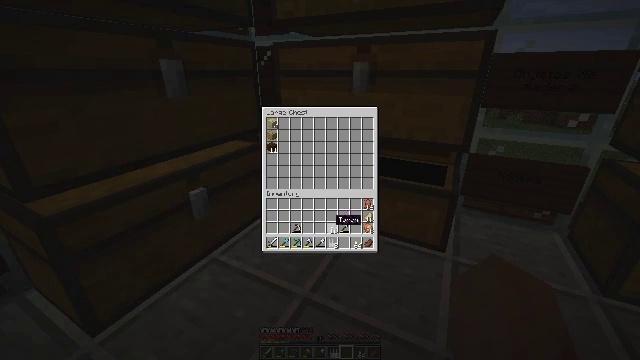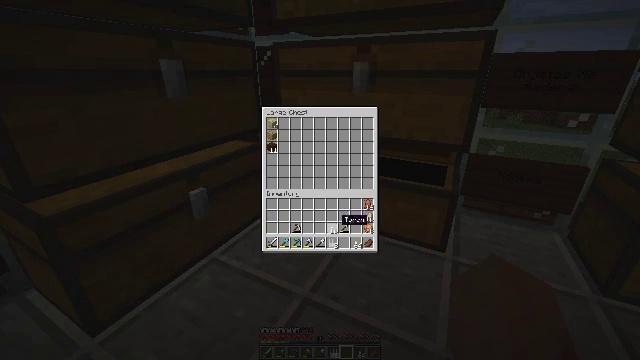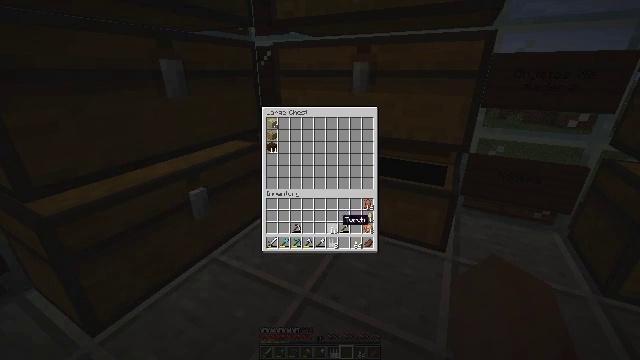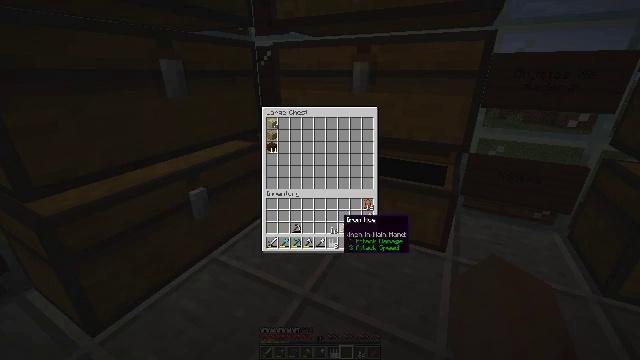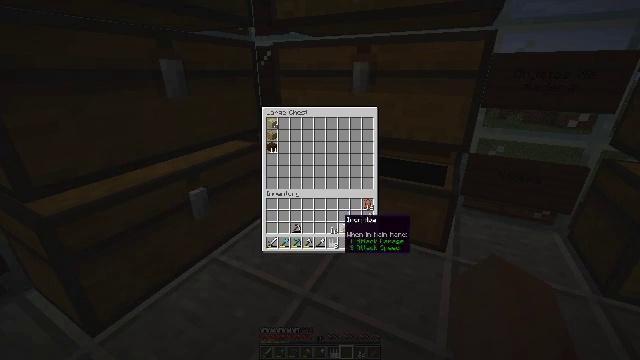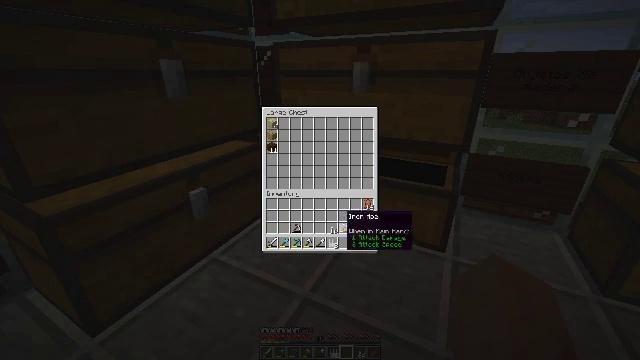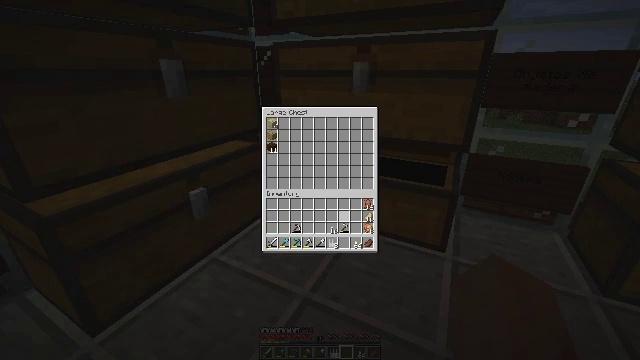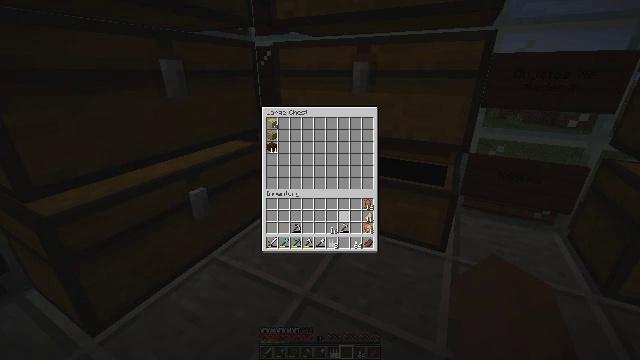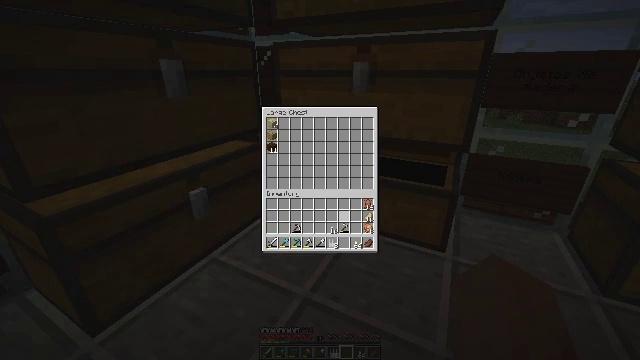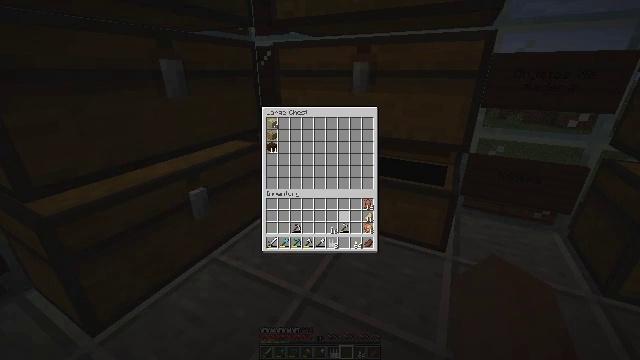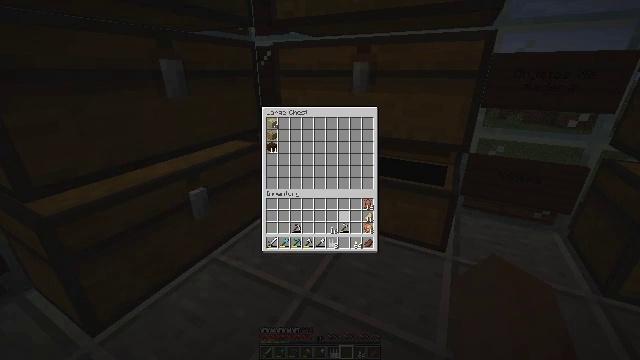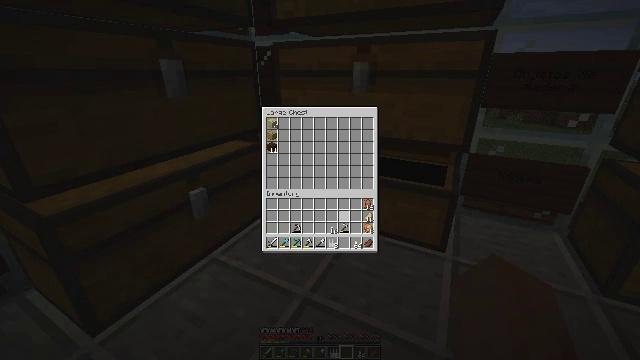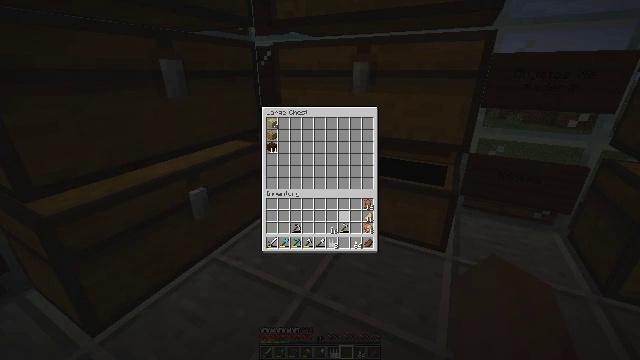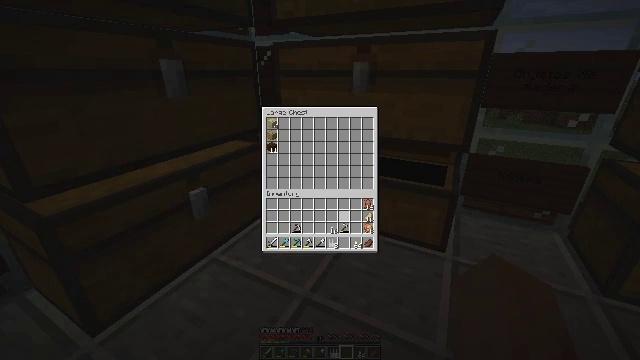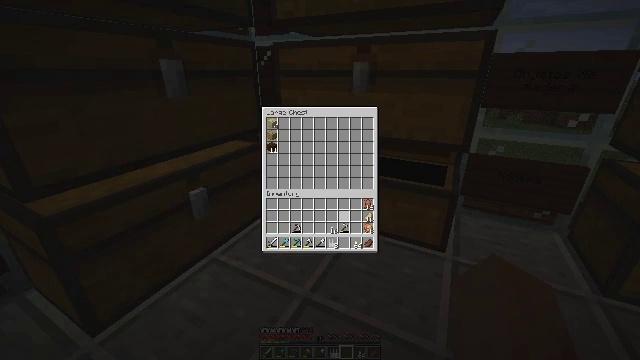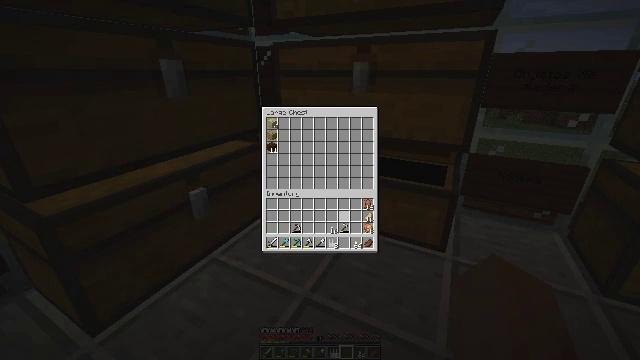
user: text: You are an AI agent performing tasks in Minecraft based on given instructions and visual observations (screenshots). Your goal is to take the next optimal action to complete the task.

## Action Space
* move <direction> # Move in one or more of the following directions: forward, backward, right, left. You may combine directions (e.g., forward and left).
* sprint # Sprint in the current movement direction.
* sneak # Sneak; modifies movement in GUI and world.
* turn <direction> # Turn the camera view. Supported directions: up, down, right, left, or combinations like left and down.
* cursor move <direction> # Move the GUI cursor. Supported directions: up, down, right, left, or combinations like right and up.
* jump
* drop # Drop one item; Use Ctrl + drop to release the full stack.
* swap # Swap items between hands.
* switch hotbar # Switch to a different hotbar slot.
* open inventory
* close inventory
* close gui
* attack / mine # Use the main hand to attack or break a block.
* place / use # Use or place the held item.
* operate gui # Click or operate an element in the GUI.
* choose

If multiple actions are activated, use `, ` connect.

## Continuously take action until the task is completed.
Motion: motion action
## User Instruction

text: Use stone to craft a stone button.
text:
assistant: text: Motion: turn right
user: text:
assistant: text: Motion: no_op
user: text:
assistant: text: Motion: no_op
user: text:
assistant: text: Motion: no_op
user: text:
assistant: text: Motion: no_op
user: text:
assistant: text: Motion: turn up
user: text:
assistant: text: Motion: no_op
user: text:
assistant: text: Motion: no_op
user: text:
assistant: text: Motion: no_op
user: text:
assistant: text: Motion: no_op
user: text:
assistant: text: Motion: no_op
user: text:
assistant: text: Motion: no_op
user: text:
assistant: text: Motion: no_op
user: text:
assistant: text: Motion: no_op
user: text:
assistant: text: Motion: no_op
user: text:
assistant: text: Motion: no_op
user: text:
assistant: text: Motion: no_op
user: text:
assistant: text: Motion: no_op
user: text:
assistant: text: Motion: no_op
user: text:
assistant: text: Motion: no_op
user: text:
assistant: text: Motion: no_op
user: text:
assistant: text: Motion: no_op
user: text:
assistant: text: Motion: no_op
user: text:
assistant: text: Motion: no_op
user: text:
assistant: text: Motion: no_op
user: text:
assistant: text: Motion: no_op
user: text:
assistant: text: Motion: no_op
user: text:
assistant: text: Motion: no_op
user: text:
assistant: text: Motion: no_op
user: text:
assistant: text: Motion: no_op